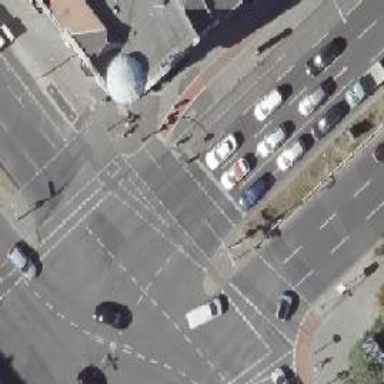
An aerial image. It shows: Road crossing with traffic signals and central island.